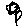
Label: flower